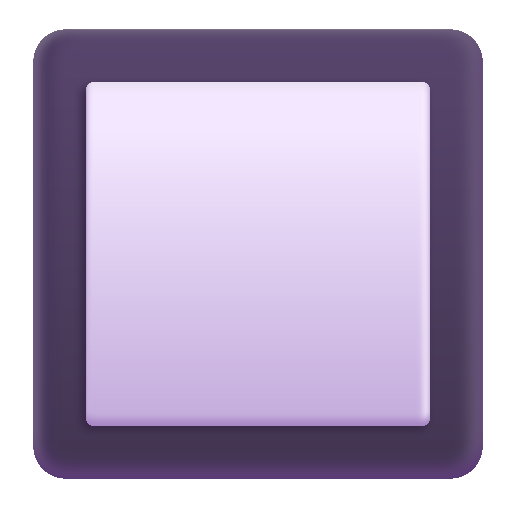
black square button color